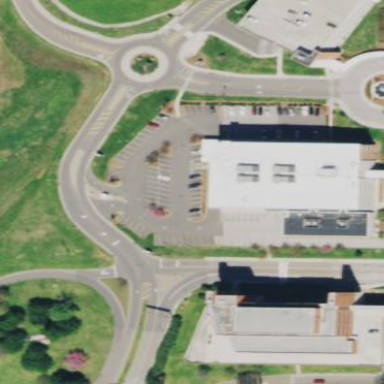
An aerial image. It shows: Hospital building.